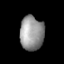
Tissue: skin
Cell type: Fibroblasts
Senescence score: 0.6821
Nuclear area (px): 797
Mean DAPI intensity: 149.506